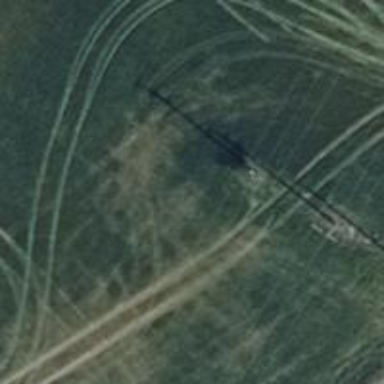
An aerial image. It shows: Power pole.